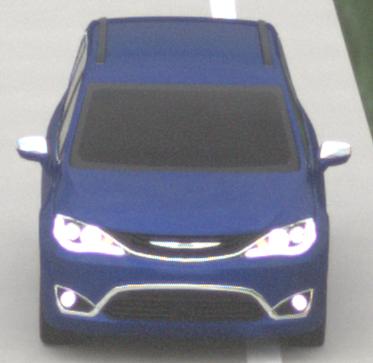
Make: Chrysler
Model: Pacifica
Detailed model: -
Model produced from: 2016
Model produced until: 2020
Doors: 5
Color: blue
Road condition: dry road
Daytime: midday
Contrast: low contrast